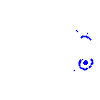
Particle: electron